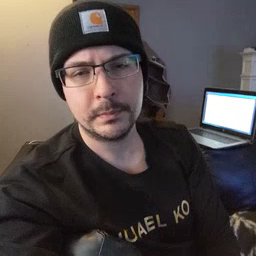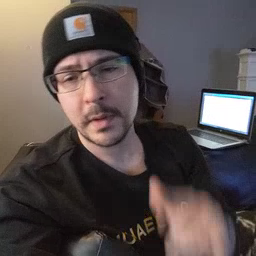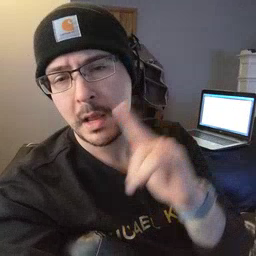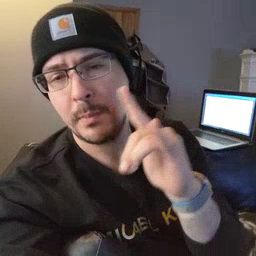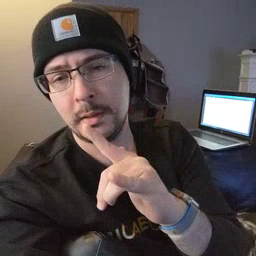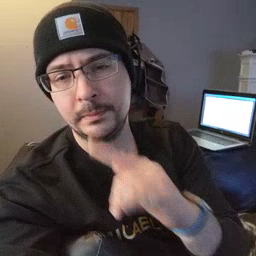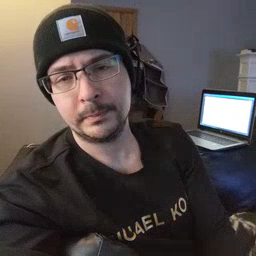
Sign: airplane